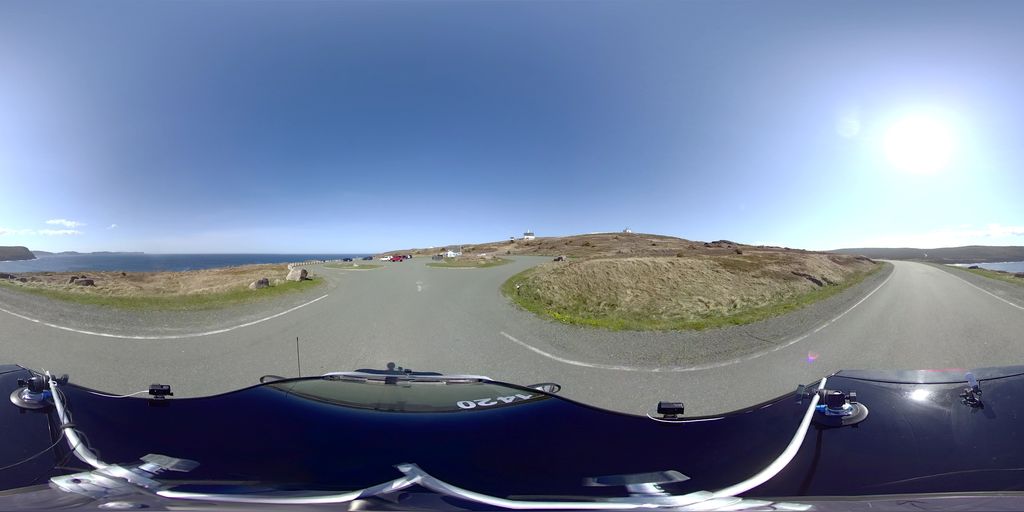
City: st_johns